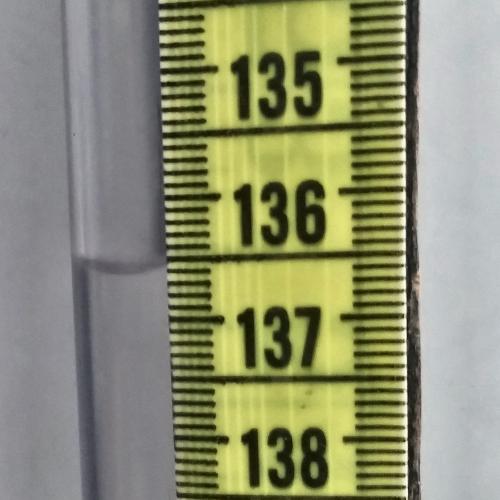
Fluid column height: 136.6 cm